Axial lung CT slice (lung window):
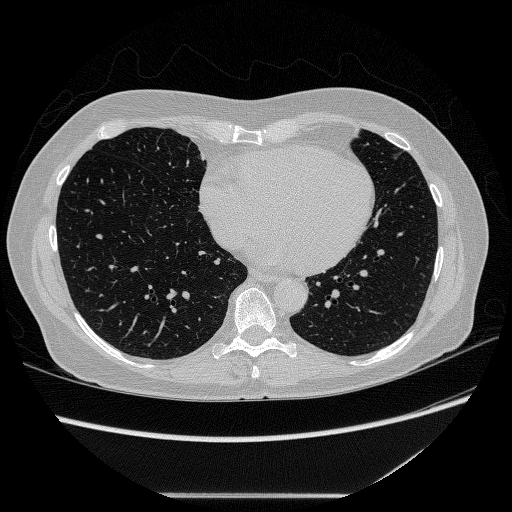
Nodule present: no